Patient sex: F
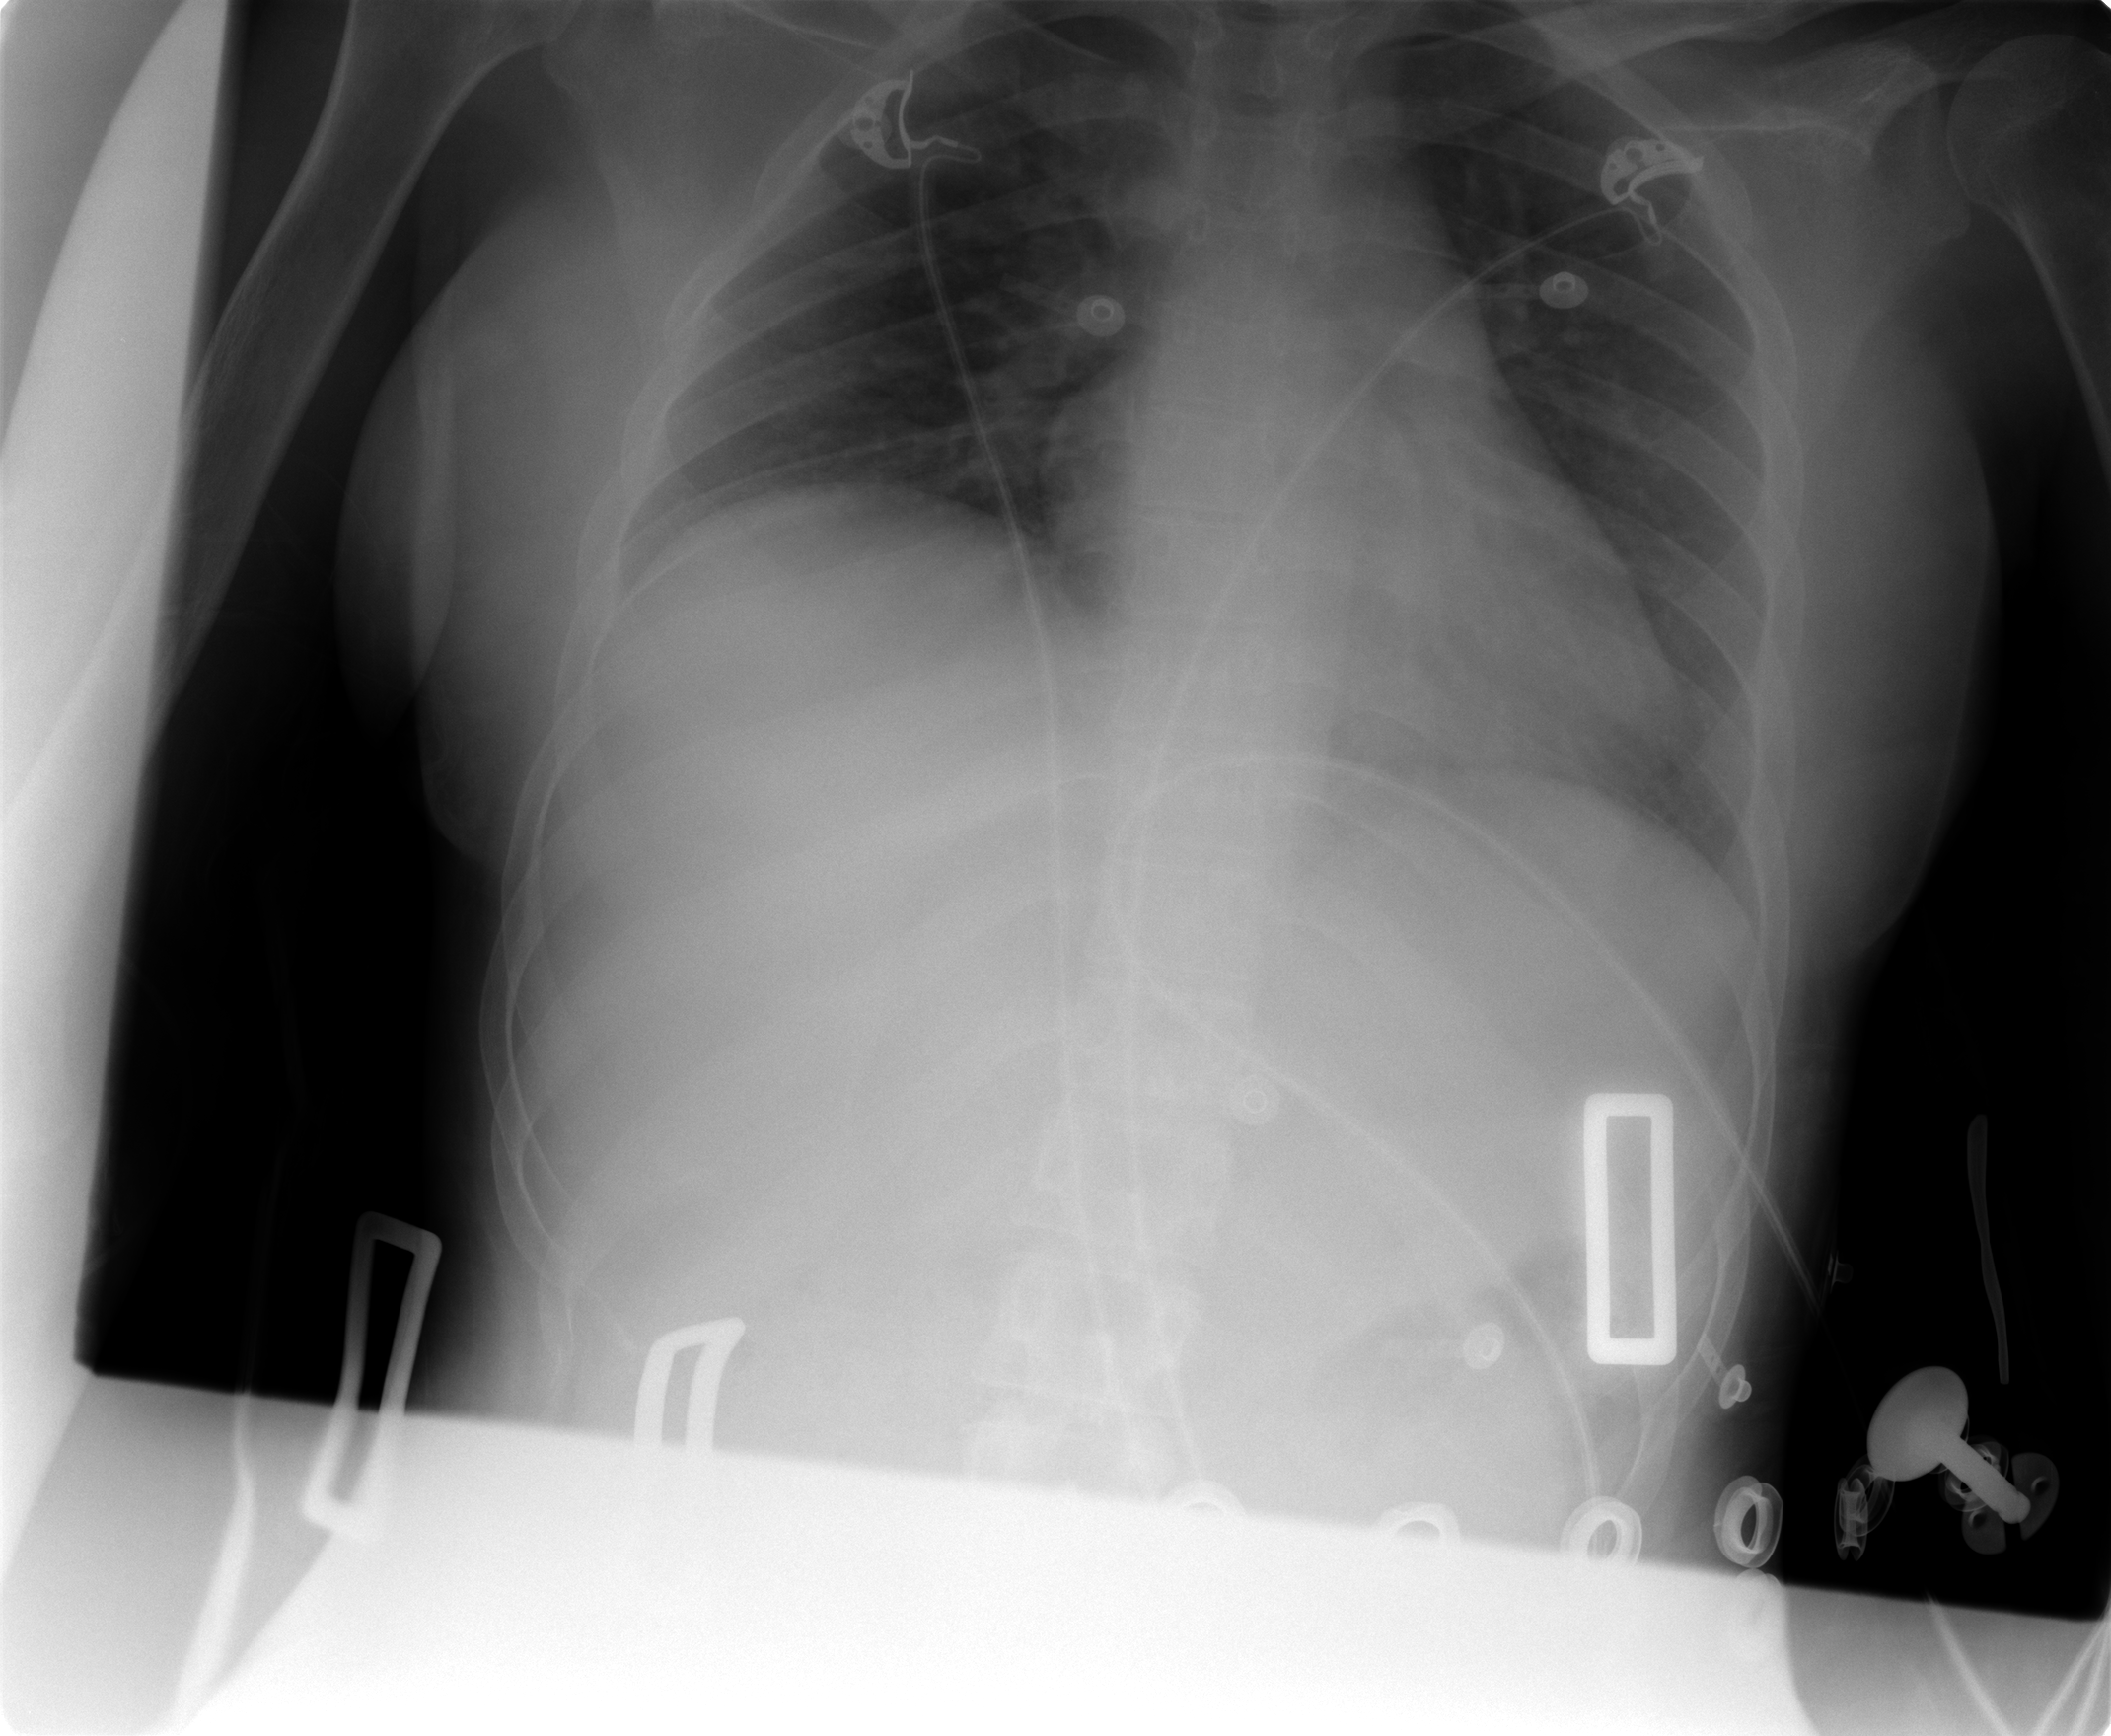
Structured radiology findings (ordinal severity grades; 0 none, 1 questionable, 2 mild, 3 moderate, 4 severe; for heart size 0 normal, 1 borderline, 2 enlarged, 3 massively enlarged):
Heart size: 0
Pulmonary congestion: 0
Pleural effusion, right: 0
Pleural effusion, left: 0
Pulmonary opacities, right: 0
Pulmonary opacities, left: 0
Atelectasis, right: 2
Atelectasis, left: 2